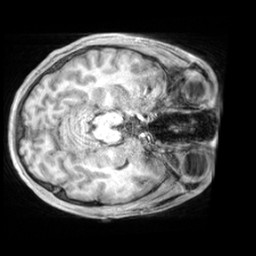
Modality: T1w
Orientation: axial
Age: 18
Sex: male
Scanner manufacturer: siemens
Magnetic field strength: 3 T
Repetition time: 2.2 s
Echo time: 0.00218 s